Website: bh-photo
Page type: store-pickup
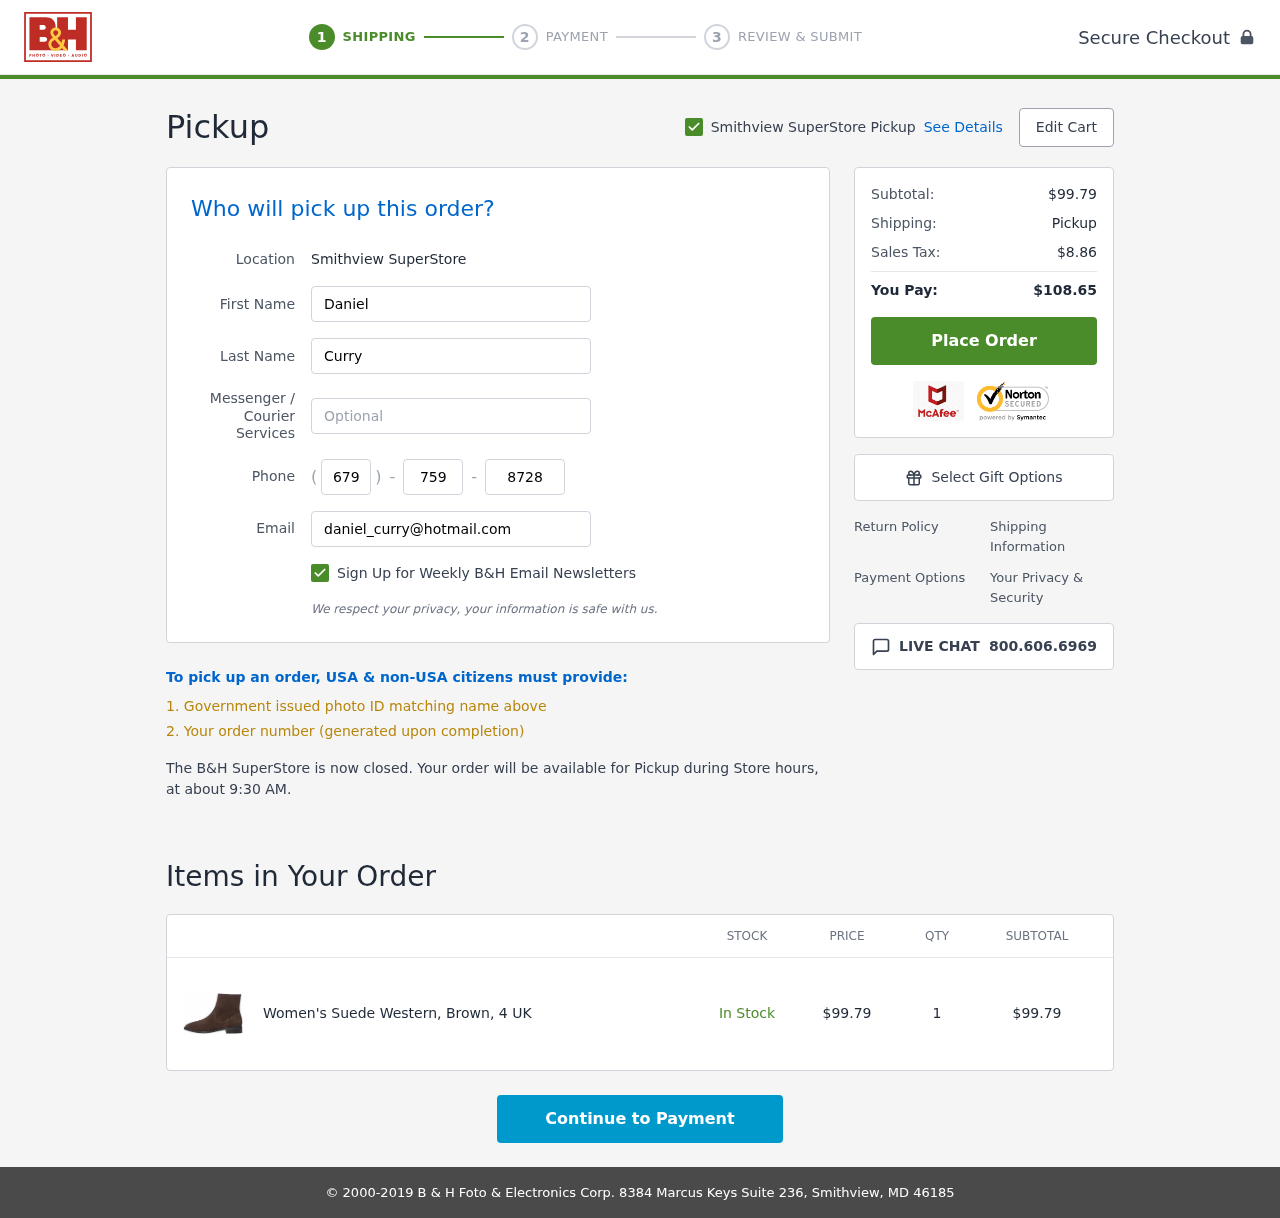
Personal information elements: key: PII_EMAIL
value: daniel_curry@hotmail.com
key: PII_FIRSTNAME
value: Daniel
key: PII_LASTNAME
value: Curry
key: PII_LOCATION1_CITY
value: Smithview SuperStore Pickup
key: PII_LOCATION1_CITY
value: Smithview SuperStore
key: PII_PHONE_AREA
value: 679
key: PII_PHONE_PREFIX
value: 759
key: PII_PHONE_SUFFIX
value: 8728
Product elements: key: PRODUCT1_NAME
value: Women's Suede Western, Brown, 4 UK
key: PRODUCT1_PRICE
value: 99.79
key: PRODUCT1_QUANTITY
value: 1
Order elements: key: ORDER_SUBTOTAL
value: $99.79
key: ORDER_TAX
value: $8.86
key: ORDER_TOTAL
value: $108.65